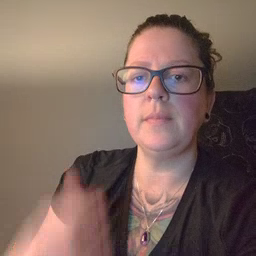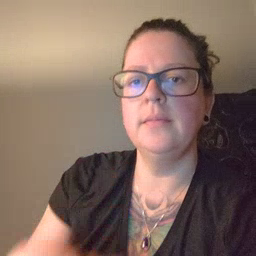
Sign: airplane